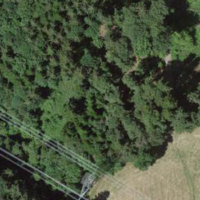
EUNIS habitat code: 44
Species observed at this site:
Fagus sylvatica